Question: I have a simple property inside one of my ASP.NET MVC <URL> classes.

I've seen this many times before, so understand what the message means, but usually it makes perfect sense. This, however, doesn't. To get to the underlined statement, 'User' would have to be null, so the check for 'User.Identity' is fine.
The 'Identity' property is part of the <URL>.
To inherit this interface, or any interface for that matter, this property must be a reference type, and therefore can potentially be null, right?
So why is my beloved ReSharper moaning?
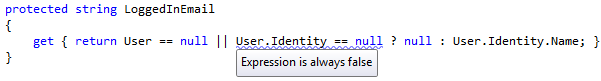
Answer: You said you are using the 'GenericPrinciple' as the implementation of 'IPrincipal'. For this class, the 'Identity' property can indeed never be 'null'. It is easy to see if you look at the source code (e.g. using <URL>.
You can thank ReSharper's code annotations for the .NET framework class libraries for this.
In my ReSharper 6.1 annotations, there is this single code annotation related to this (in file ):
'''
<member name="M:System.Security.Principal.GenericPrincipal.#ctor(System.Security.Principal.IIdentity,System.String[])">
<parameter name="identity">
<attribute ctor="M:JetBrains.Annotations.NotNullAttribute.#ctor" />
</parameter>
</member>
'''
This is just for the constructor though, I haven't found one for the 'Identity' property. So either you are using a ReSharper version that has annotation for that property too or ReSharper is doing some additional analysis.